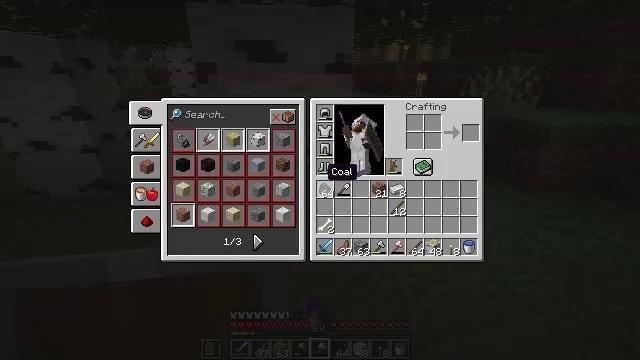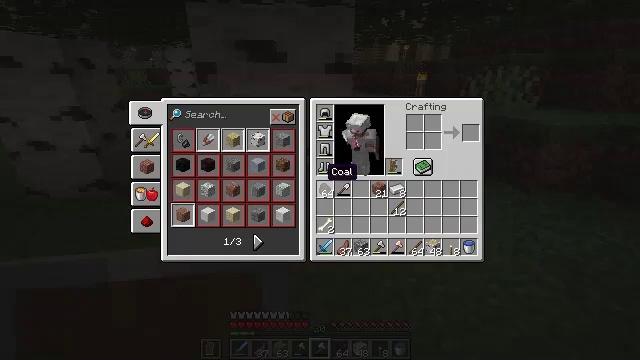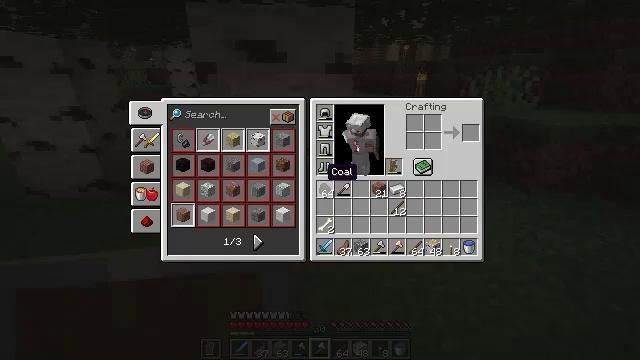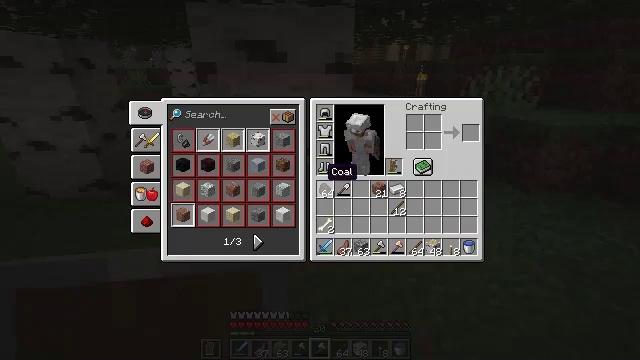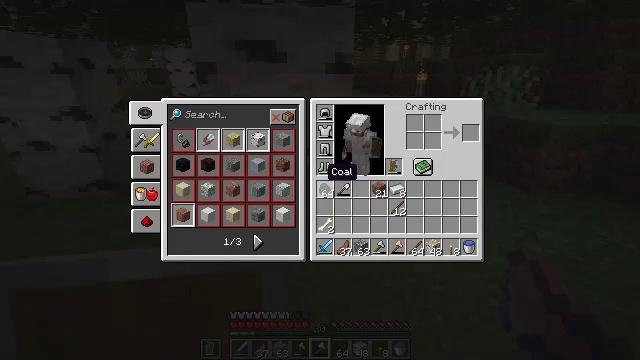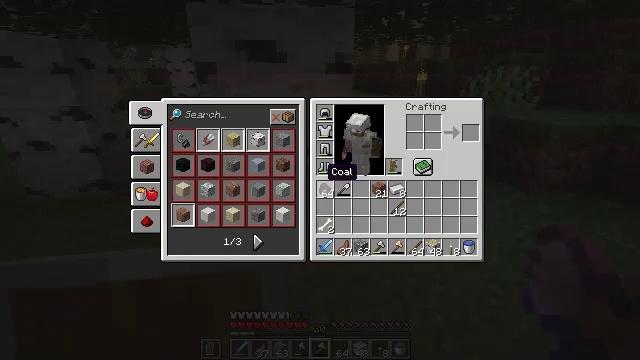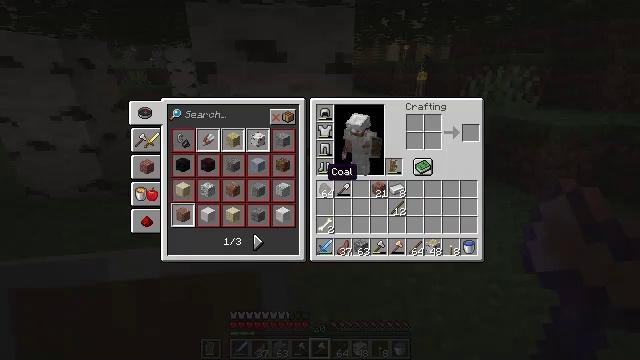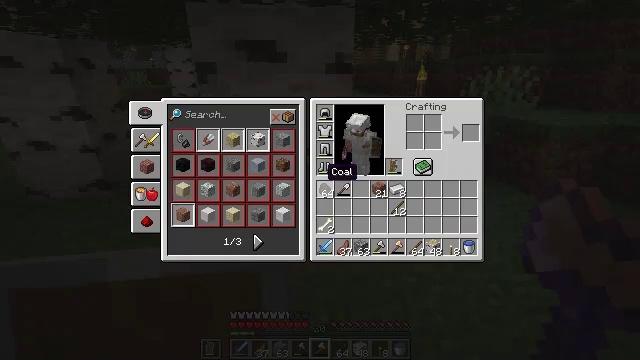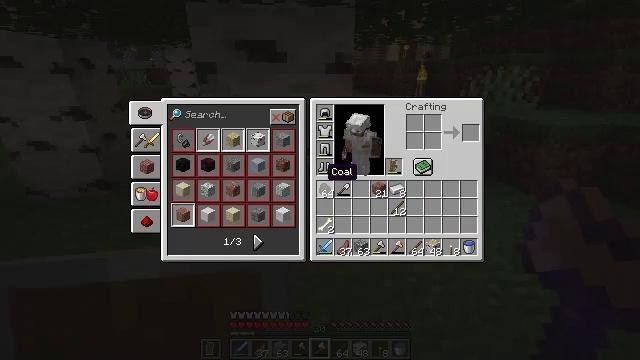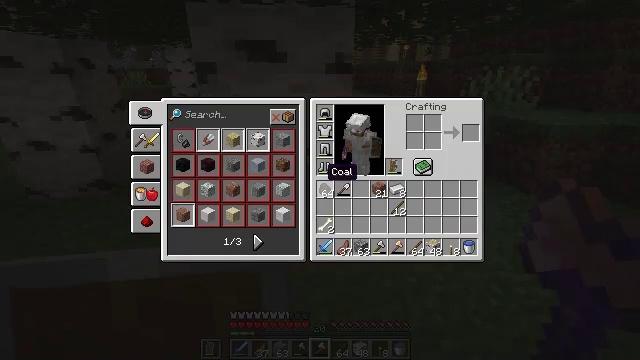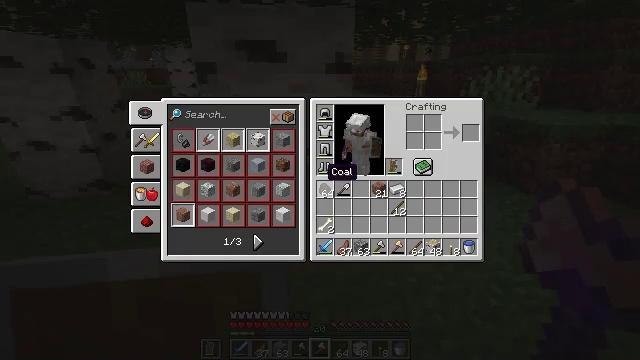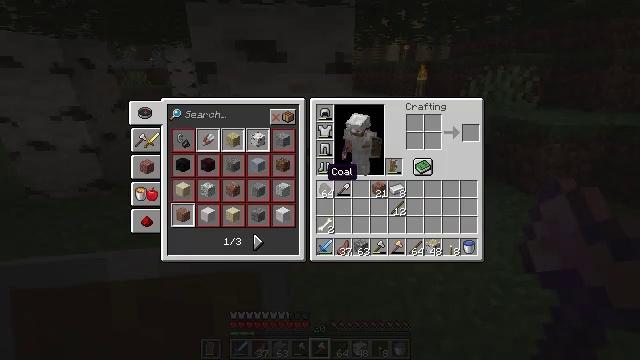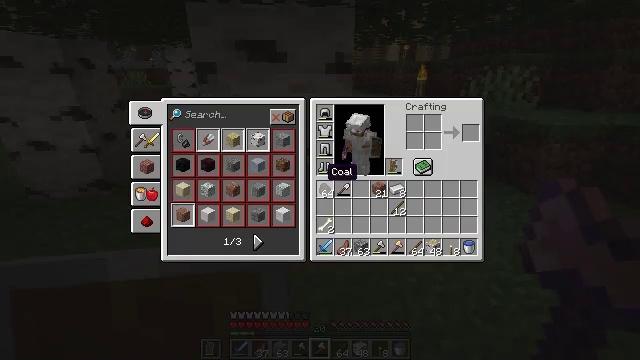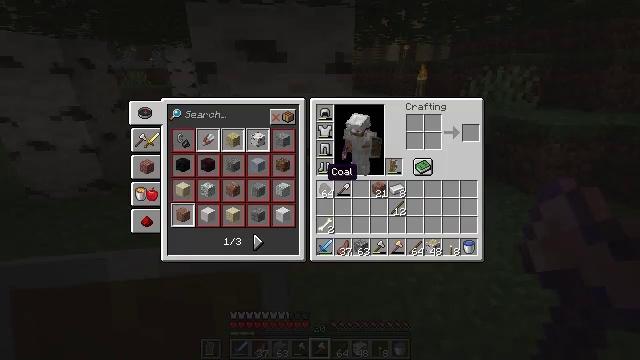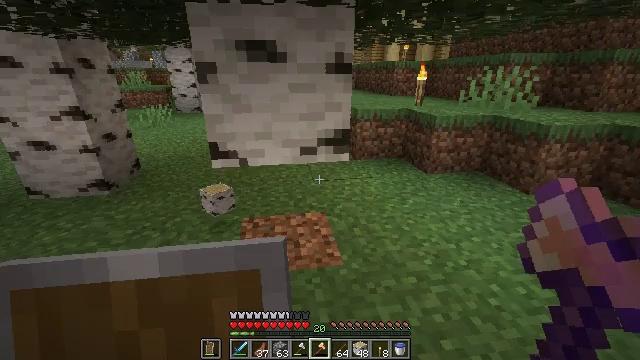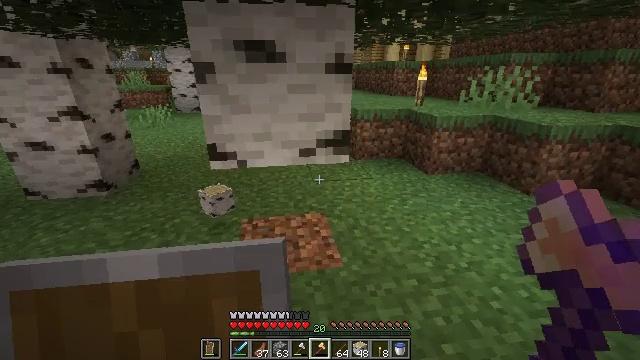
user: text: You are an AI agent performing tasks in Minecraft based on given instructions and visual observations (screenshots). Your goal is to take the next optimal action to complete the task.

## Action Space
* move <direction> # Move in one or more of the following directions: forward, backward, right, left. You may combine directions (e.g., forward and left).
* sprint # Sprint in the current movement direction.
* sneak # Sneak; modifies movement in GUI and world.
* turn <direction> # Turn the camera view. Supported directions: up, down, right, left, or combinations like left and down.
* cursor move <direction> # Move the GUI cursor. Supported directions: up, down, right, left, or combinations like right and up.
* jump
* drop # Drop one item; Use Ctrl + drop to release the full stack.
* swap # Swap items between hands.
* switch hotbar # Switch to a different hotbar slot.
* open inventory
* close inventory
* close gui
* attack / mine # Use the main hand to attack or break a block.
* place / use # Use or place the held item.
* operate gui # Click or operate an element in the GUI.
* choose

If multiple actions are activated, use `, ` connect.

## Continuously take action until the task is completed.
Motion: motion action
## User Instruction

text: Break the birch log in the forest.
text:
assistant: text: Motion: open inventory
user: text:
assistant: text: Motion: open inventory
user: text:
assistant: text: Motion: no_op
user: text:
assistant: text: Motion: no_op
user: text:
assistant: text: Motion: no_op
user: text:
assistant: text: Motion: no_op
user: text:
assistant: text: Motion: no_op
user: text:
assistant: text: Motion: no_op
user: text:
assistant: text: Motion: no_op
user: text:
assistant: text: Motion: no_op
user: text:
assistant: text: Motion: no_op
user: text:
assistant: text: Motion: no_op
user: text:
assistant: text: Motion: no_op
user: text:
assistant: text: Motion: close inventory
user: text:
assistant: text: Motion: move forward, close inventory
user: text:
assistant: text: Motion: move forward, close inventory
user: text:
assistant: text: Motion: move forward, turn left and up
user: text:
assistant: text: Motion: move forward, turn left and up
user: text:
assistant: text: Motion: attack / mine
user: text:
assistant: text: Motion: attack / mine
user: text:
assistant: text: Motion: attack / mine
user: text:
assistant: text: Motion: attack / mine
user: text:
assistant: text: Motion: attack / mine
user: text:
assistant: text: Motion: attack / mine
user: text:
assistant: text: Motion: attack / mine
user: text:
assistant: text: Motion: attack / mine
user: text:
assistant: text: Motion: turn left and up, attack / mine
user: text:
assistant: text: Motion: move forward, turn left and up, attack / mine
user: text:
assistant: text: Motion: move forward, turn left and up, attack / mine
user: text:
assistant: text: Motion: move forward, turn up, attack / mine